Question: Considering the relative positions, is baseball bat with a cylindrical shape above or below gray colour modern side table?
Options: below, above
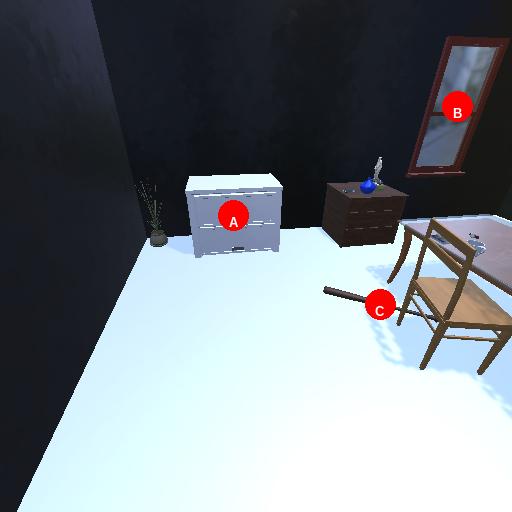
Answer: below